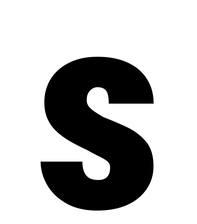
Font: Roboto_Condensed_Black